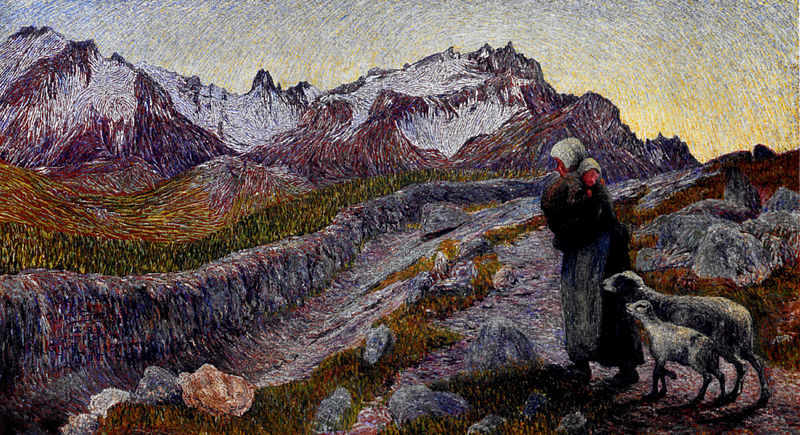
Titel: Le due madri, Die beiden Mütter
Künstler: Giovanni Giacometti
Standort: Chur
Institution: Bündner Kunstmuseum
Schlagwörter: berg, blau, felsen, gemälde, himmel, weiß, wolken, gelb, grün, landschaft, menschen, ocker, abend, braun, bunt, frau, grau, rücken, schwarz, gras, rasen, rot, schnee, tiere, tuch, weg, wiese, haube, rock, gesichter, gesicht, stein, steine, tragen, horizont, sonne, kind, mutter, rosa, schürze, liebe, bäuerin, berge, fels, gebirge, gipfel, gletscher, mauer, lila, sonnenuntergang, alm, baby, kopftuch, impressionisten, lamm, schaf, moräne, hauben, kopftücher, mönch, schafe, hirtin, ziege, montagne, sone, pointillismus, pointillisme, enfant, poitillismus, himmer, neige, habue, bergère, mouton, moränen, enneigé